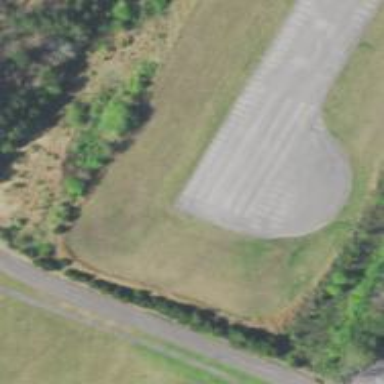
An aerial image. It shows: Asphalt runway at the airport.